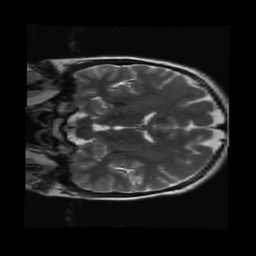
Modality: T2w
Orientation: coronal
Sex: female
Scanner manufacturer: ge
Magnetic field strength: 3 T
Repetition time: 5 s
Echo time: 0.1012 s